Question: my persistence.xml
'''
<?xml version="1.0" encoding="UTF-8"?>
<persistence version="2.0" xmlns="http://java.sun.com/xml/ns/persistence" xmlns:xsi="http://www.w3.org/2001/XMLSchema-instance" xsi:schemaLocation="http://java.sun.com/xml/ns/persistence http://java.sun.com/xml/ns/persistence/persistence_2_0.xsd">
<persistence-unit name="caronteemirJPAprj">
<provider>org.hibernate.ejb.HibernatePersistence</provider>
<non-jta-data-source>ERCOLE</non-jta-data-source>
<class>model.Customer</class>
<properties>
<property name="hibernate.dialect"
value="org.hibernate.dialect.OracleDialect"/>
<property name="javax.persistence.jdbc.url" value="jdbc:oracle:thin:@172.31.62.61:1521:ERCOLE"/>
<property name="javax.persistence.jdbc.user" value="ELI"/>
<property name="javax.persistence.jdbc.password" value="eli"/>
<property name="javax.persistence.jdbc.driver" value="oracle.jdbc.OracleDriver"/>
</properties>
</persistence-unit>
</persistence>
'''

'''
@Stateless
public class QueryBean implements Serializable {
/*
*
*/
private static final long serialVersionUID = -7101661704004061600L;
EntityManagerFactory emf = Persistence.createEntityManagerFactory("caronteemirJPAprj");
@PersistenceContext(unitName="caronteemirJPAprj")
private EntityManager em;
public QueryBean(){
em = emf.createEntityManager();
}
public List<Customer> findAll() {
Query query = em.createQuery("Select h from Customer h");
return (List<Customer>) query.getResultList();
}
public static void main(String[] args) {
QueryBean q = new QueryBean();
q.findAll();
}
}
'''
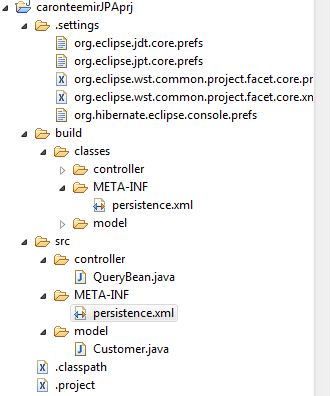
Answer: I needed hibernate-entitymanager-4.1.4.Final